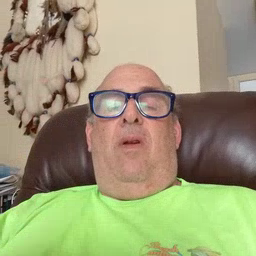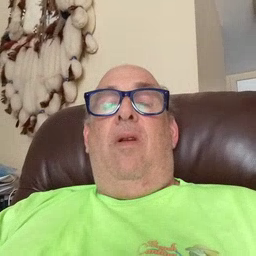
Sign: noisy